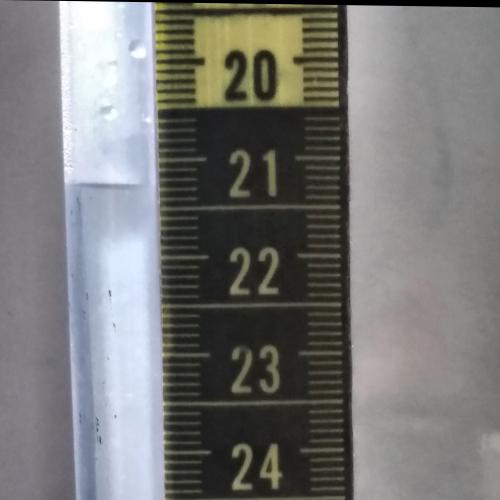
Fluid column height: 21.3 cm